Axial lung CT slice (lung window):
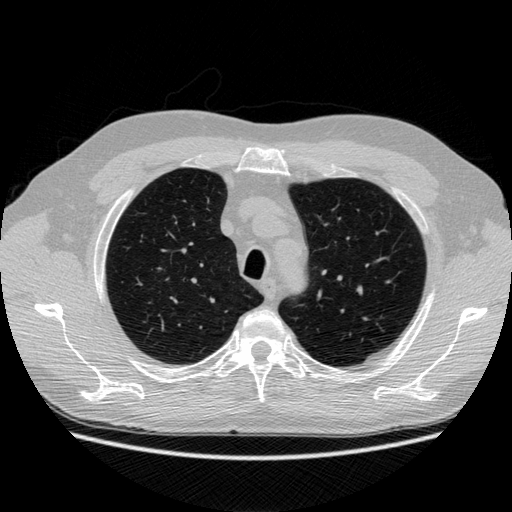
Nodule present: no